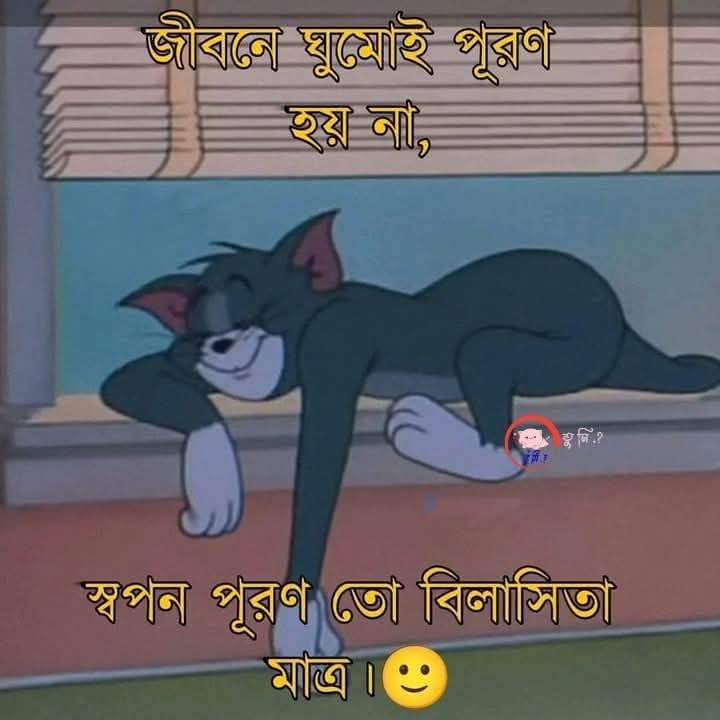
Text: জীবনে ঘুমোই পূরণ হয় না,
স্বপন পূরণ তো বিলাসিতা মাত্র।
Label: Non Hate